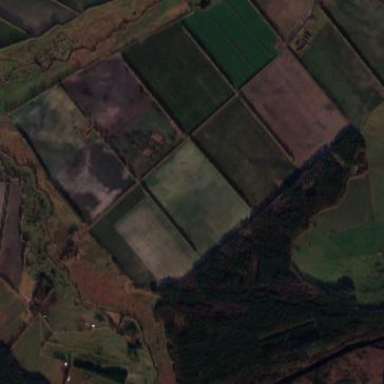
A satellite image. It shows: View of farmland.